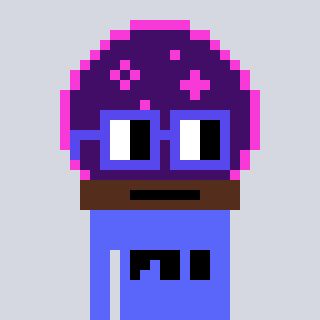
a pixel art character with square blue glasses, a crystalball-shaped head and a purple-colored body on a cool background